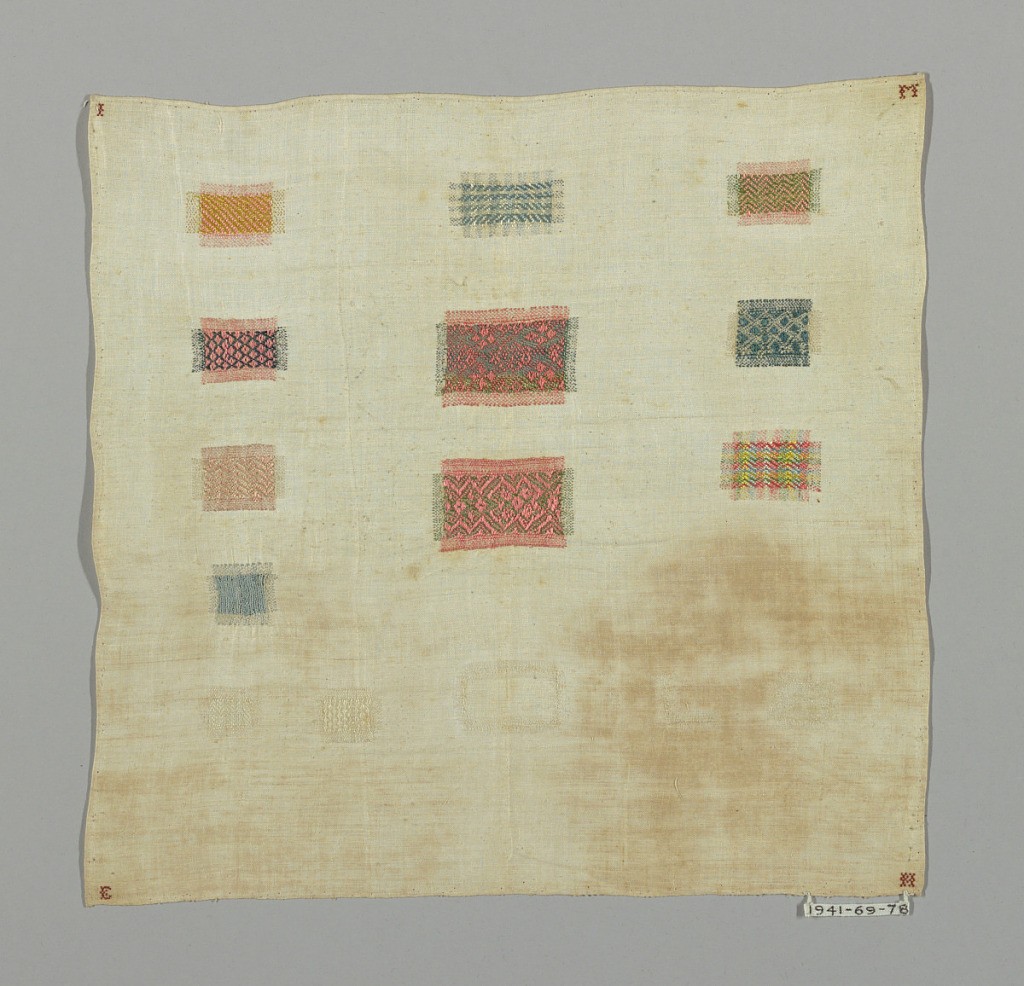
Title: Sampler
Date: late 18th century
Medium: silks and metallic embroidery, linen foundation Technique: embroidered
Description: Fifteen samples of darning in different patterns; in each corner an initial "L M E M."